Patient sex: F
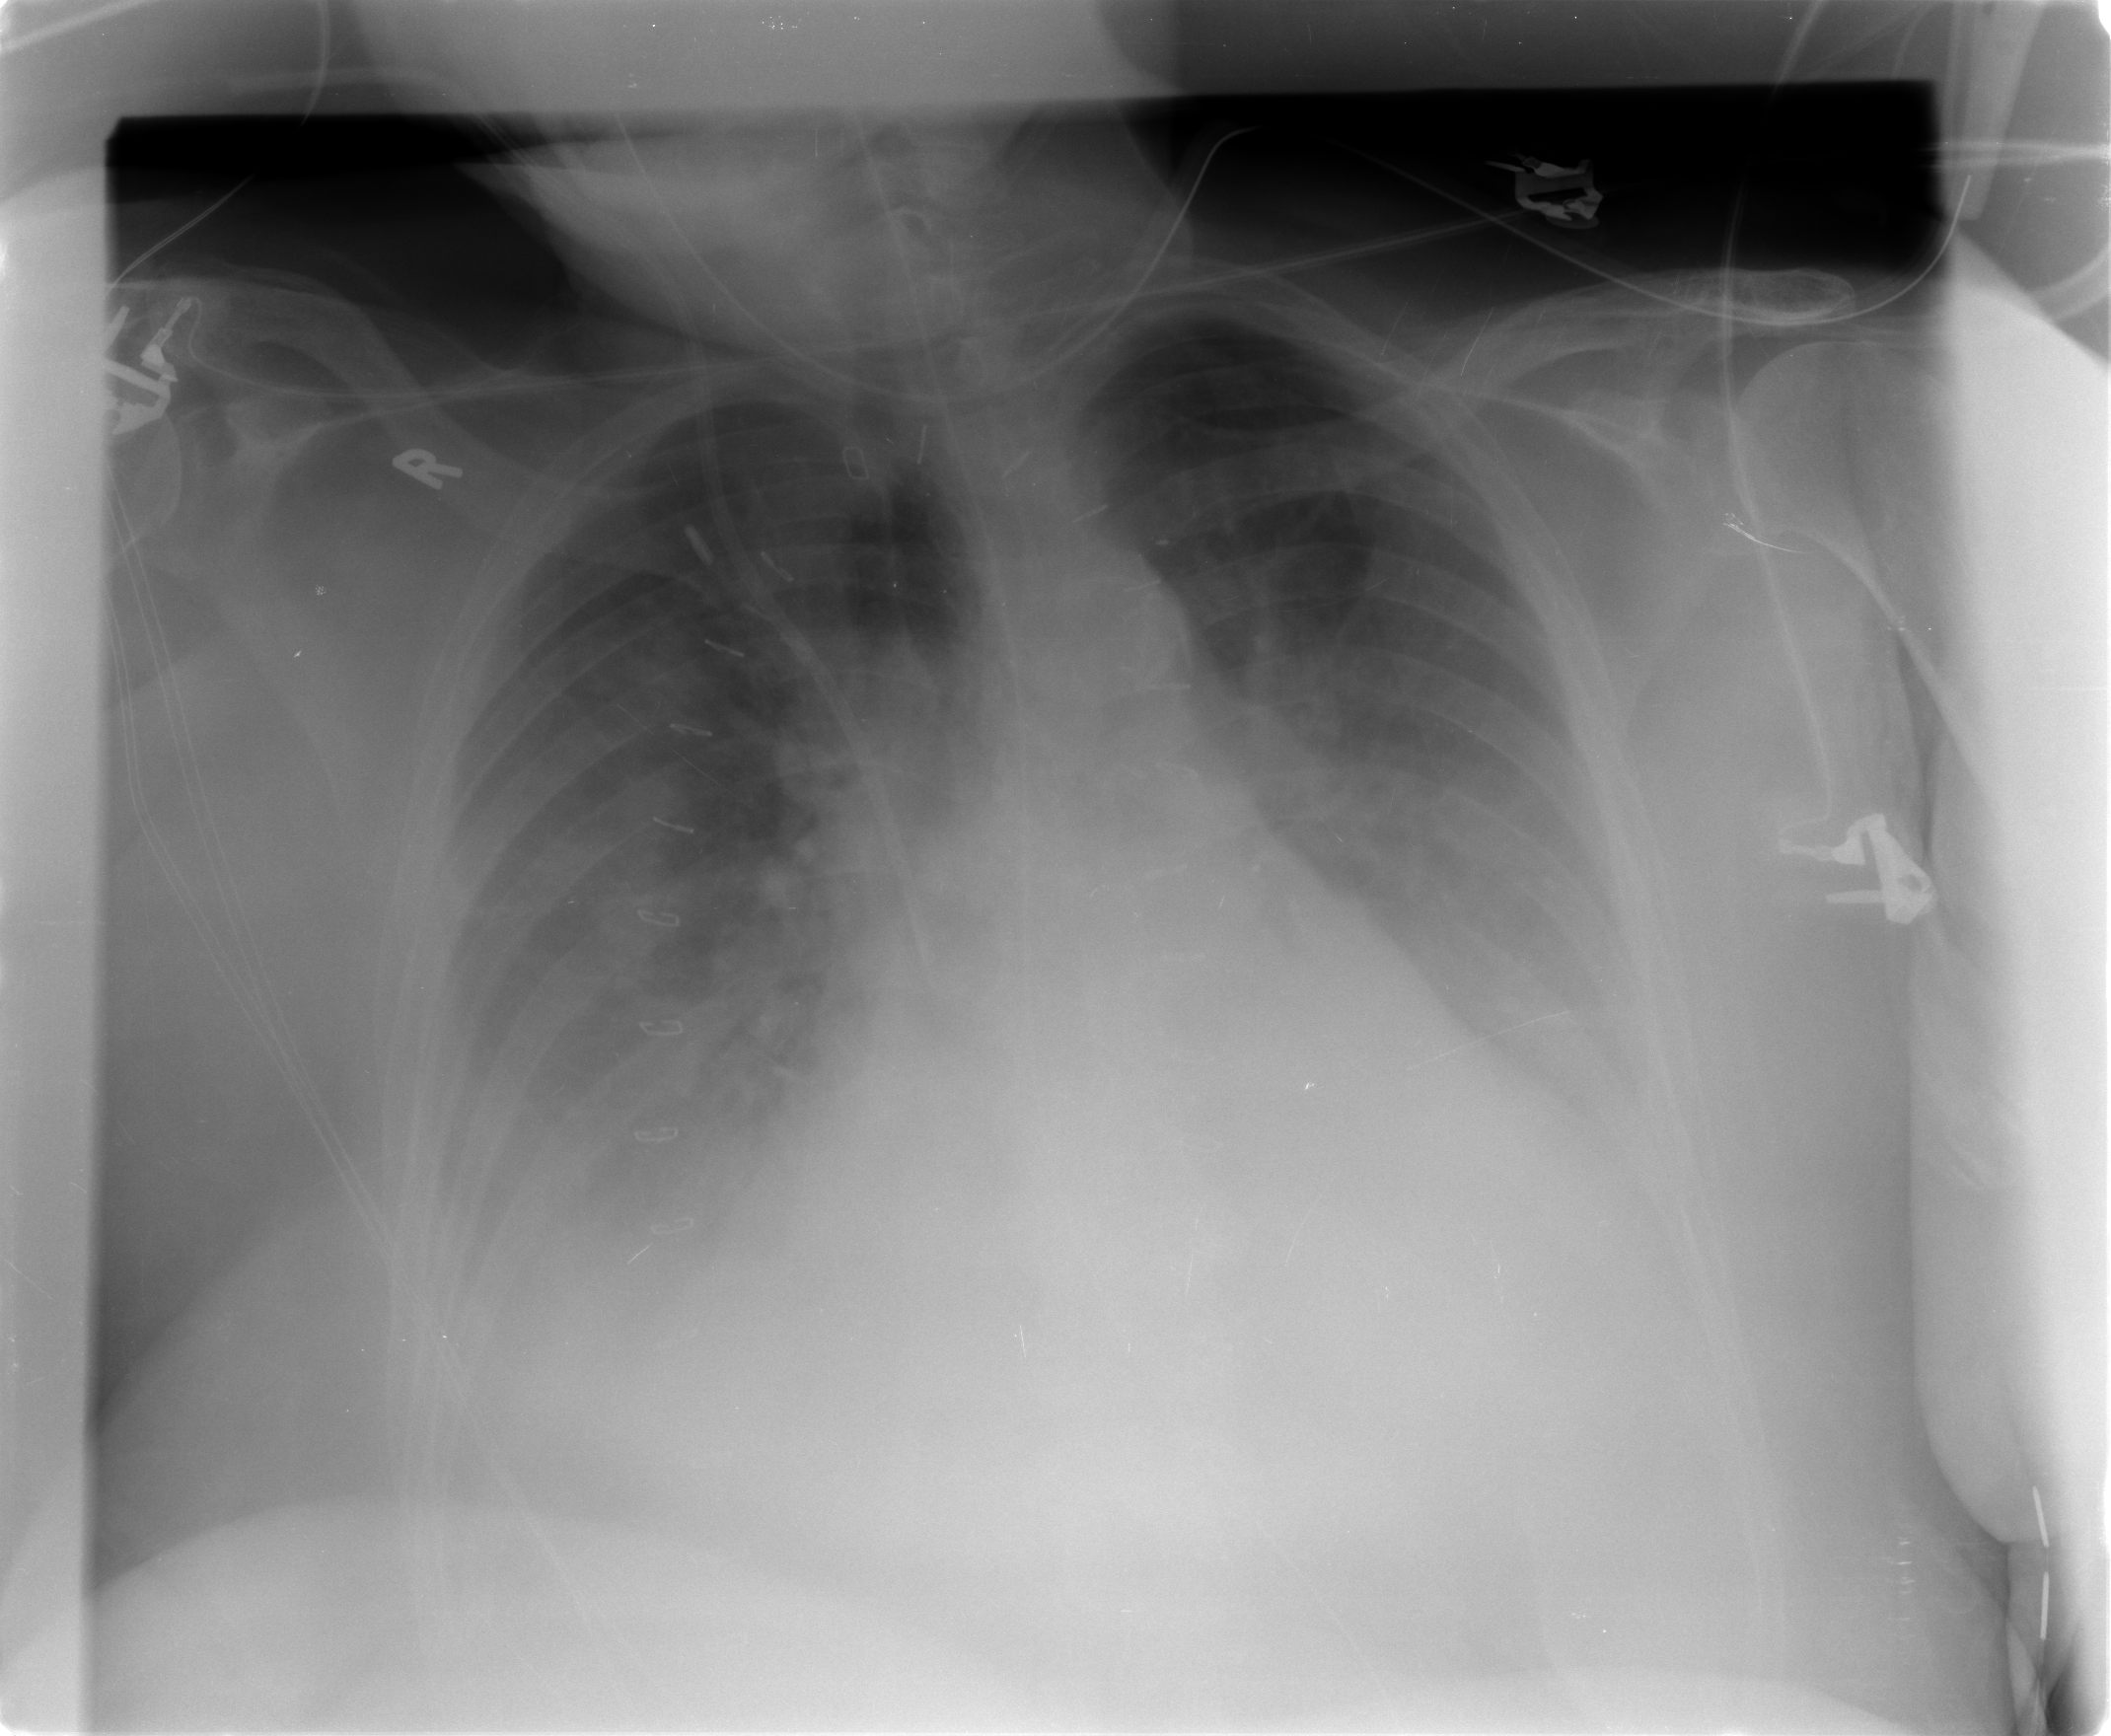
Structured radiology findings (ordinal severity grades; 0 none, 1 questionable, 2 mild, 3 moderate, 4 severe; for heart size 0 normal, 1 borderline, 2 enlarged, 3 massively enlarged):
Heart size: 2
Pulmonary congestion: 3
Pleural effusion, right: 2
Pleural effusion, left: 3
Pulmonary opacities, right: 2
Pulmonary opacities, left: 2
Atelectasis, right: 2
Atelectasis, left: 2